Interaction volume radius: 10 \u00c5
Interaction volume height: 45 \u00c5
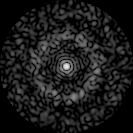
Disorder parameter: 0.8202